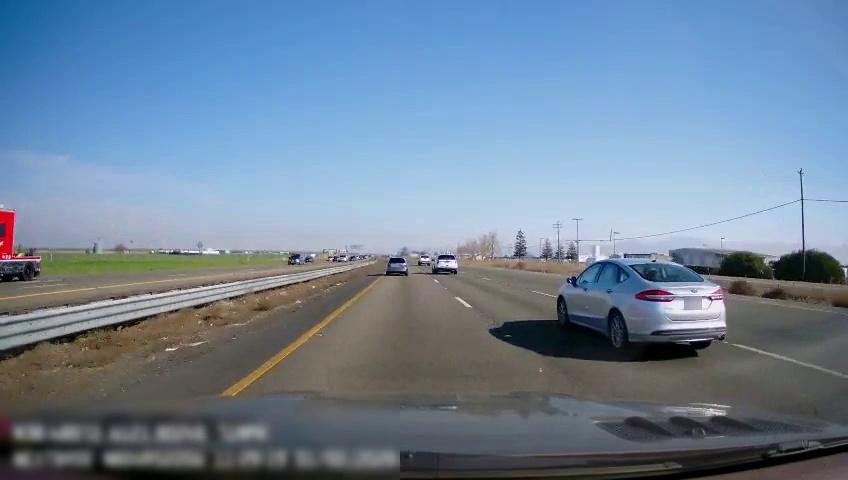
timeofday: Day
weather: Sunny
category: Drivable Space
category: Drivable Space
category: Vehicles | Truck
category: Vehicles | SUV
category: Vehicles | Car
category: Vehicles | SUV
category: Vehicles | Car
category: Vehicles | SUV
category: Vehicles | SUV
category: Vehicles | SUV
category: Vehicles | Truck
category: Lanes | Current Lane
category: Lanes | Current Lane
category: Lanes | Alternate Lane
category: Lanes | Alternate Lane
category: Lanes | Opposite Lane
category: Lanes | Opposite Lane